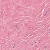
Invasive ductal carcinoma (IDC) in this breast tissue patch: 0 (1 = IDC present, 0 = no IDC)